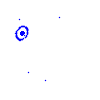
Particle: electron